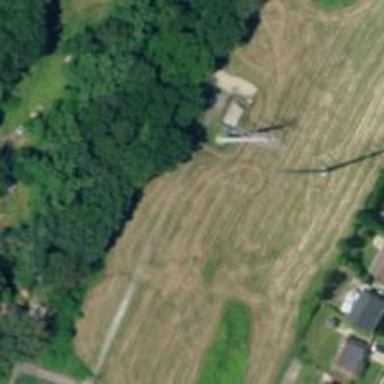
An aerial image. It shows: Man-made mast used for communication purposes.